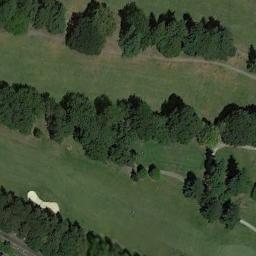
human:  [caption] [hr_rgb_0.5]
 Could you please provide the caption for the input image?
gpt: Many trees are near the golf course .

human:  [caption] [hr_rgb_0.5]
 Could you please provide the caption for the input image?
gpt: There is a bunker and several paths along a large green lawn on the golf course, And many lined trees .

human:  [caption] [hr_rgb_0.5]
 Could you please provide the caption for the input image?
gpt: There are four rows of red houses and two lakes .

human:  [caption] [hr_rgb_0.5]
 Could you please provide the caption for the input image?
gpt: The golf course has some fairways and a sandpit and some barrier trees are on both sides of the fairways .

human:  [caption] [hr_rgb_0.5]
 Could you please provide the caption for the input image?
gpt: There are many trees and a bunker on the golf course .